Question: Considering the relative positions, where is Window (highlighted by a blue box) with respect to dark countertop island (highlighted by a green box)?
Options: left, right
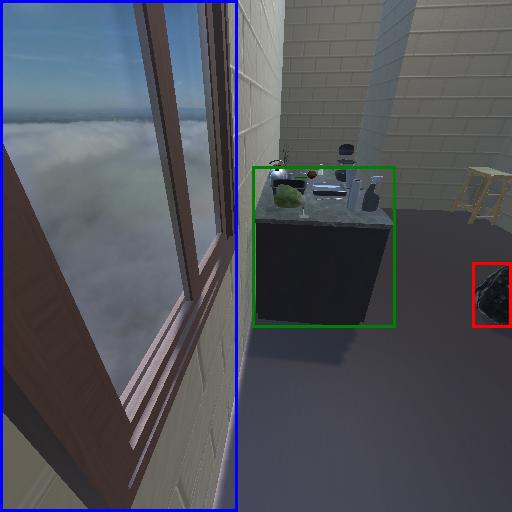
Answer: left